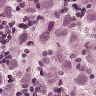
Metastatic tissue present: yes